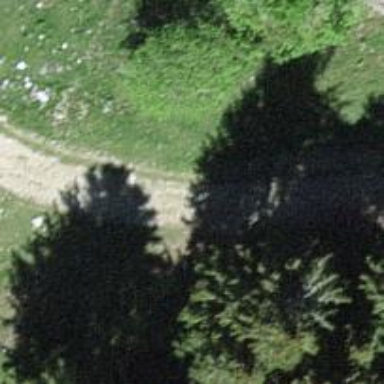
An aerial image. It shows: Downhill track with grade3 surface.